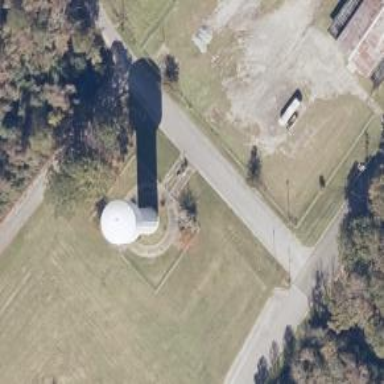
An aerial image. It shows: Water tower that is man-made.